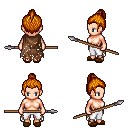
a pixel art fantasy rpg character, female body template, human, light skin, brown tattered cape, white pants, dark blonde short topknot hairstyle, brown slippers, spear, four views (front, back, left, right), 2x2 character sprite sheet, small pixel art, hard edges, no anti-aliasing